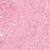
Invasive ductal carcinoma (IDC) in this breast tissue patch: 0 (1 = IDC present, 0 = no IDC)